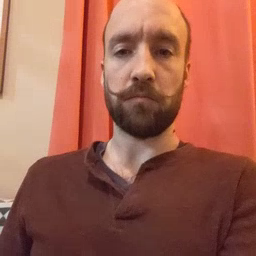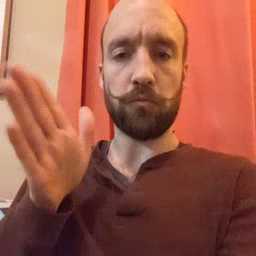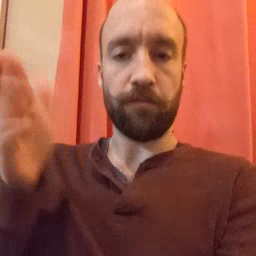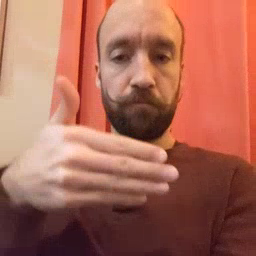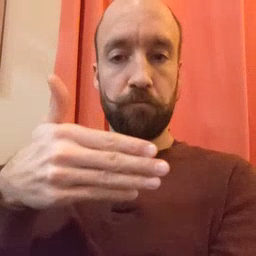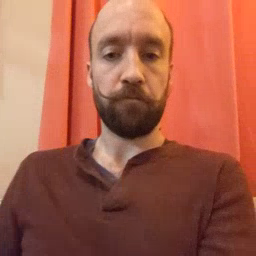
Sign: room